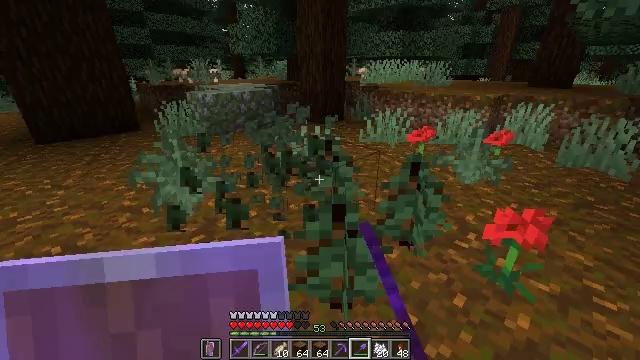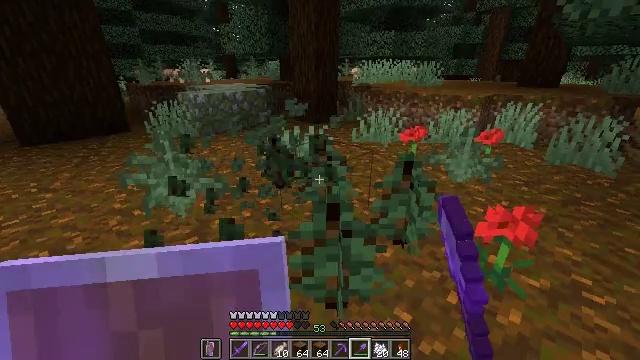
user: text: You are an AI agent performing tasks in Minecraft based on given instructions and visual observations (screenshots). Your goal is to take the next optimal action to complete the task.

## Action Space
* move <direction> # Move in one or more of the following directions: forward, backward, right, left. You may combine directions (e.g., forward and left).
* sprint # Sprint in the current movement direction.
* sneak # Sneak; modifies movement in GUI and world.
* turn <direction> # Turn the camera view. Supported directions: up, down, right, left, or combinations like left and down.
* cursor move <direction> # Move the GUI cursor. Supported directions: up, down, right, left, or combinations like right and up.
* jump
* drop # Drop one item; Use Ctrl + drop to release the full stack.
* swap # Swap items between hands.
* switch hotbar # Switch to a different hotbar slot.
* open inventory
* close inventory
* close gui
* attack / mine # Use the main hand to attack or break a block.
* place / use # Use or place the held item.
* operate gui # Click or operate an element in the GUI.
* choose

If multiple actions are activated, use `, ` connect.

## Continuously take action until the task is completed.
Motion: motion action
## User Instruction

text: Harvest some fern.
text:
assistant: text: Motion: turn right
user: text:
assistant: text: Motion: no_op